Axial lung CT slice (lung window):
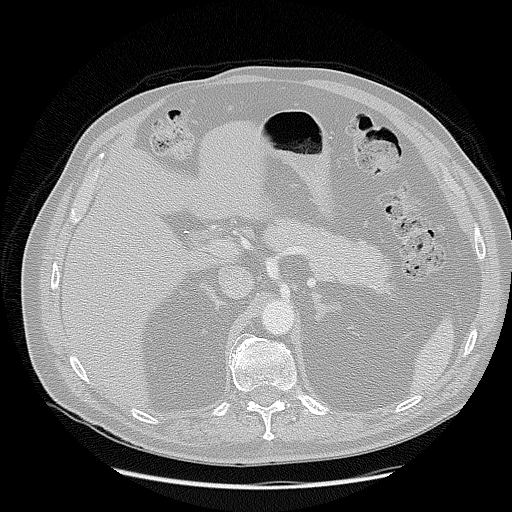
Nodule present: no